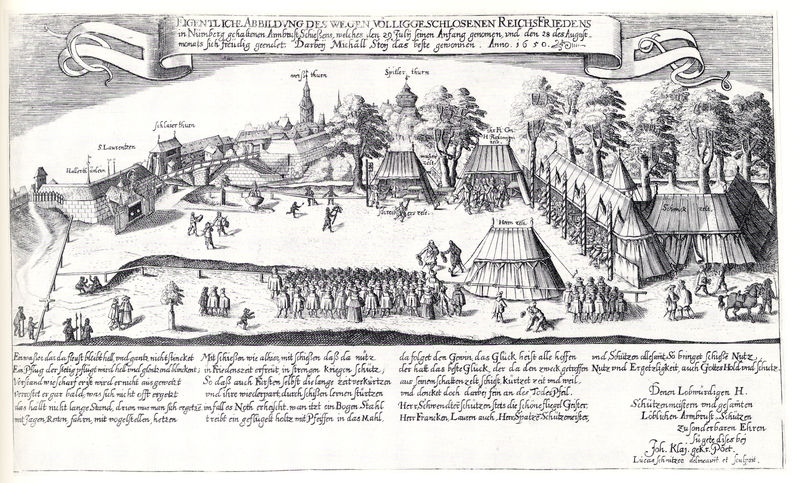
Titel: Eigentliche Abbildvng des wegen völliggeschlosenen Reichsfriedens
Künstler: Lukas Schnitzer
Institution: (Seriendruck)
Schlagwörter: baum, blätter, laub, mann, schatten, weiß, bäume, fluss, landschaft, menschen, stadt, ufer, frau, grau, licht, männer, pfeiler, schwarz, skizze, zeichnung, anlage, dach, tiere, zaun, ansammlung, fest, leute, menge, versammlung, band, häuser, vieh, brücke, kirche, kind, wald, pferd, turm, schrift, ansicht, fahnen, zuschauer, fahne, zug, dorf, mauer, grafik, graphik, spalten, markt, platz, schlacht, seile, soldaten, inschrift, galerie, gruppen, pfosten, kirchen, stangen, burg, türme, festung, druck, stich, illustration, militär, schwarzweiß, text, beschriftung, ritter, armee, heer, wimpel, gemäuer, mittelalter, krieger, gemeinde, stadtmauer, plan, zeltlager, armbrust, landkarte, schaten, emblem, kupferstich, abbildung, beschreibung, zelt, zelte, legende, kaserne, lager, dorfplatz, wall, schützenfest, spruchband, schriftband, stricke, truppen, garnison, turnier, 1650, embem, hütten häuser, reichsfrieden